Interaction volume radius: 5 \u00c5
Interaction volume height: 20 \u00c5
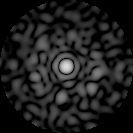
Disorder parameter: 0.8641